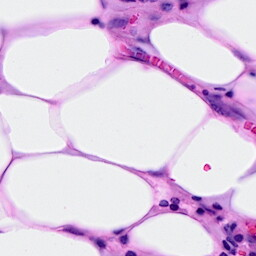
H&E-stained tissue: Breast